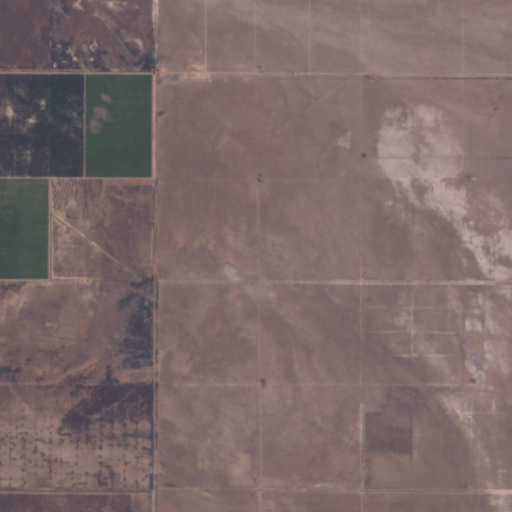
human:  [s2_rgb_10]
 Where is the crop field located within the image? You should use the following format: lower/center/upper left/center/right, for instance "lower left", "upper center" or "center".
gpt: The crop field is located in the left of the image.
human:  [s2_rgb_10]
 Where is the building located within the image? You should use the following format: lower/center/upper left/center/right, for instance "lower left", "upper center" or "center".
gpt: The building is located in the lower center of the image.
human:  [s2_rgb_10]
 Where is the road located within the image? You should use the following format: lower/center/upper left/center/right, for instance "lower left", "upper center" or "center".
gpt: There is no road in the image.